Aerial crown-view tile of a tropical tree (Barro Colorado Island, Panama), acquired 20240918:
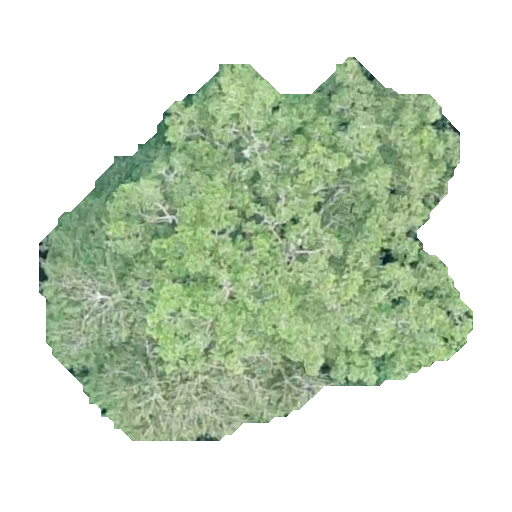
Species: Brosimum alicastrum
GBIF accepted scientific name: Brosimum alicastrum
Crown area: 183.772 m²